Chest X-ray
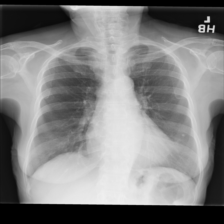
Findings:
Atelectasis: negative
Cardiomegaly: positive
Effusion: negative
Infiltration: negative
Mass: negative
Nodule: negative
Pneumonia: positive
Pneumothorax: negative
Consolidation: negative
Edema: negative
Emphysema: negative
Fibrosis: negative
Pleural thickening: negative
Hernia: negative